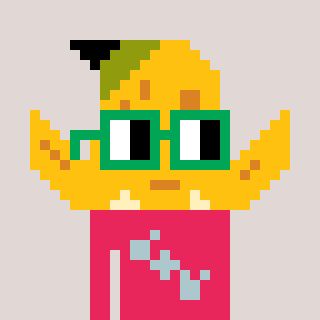
a pixel art character with square green glasses, a banana-shaped head and a redpinkish-colored body on a warm background